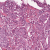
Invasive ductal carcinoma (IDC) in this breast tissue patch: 1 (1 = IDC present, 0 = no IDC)